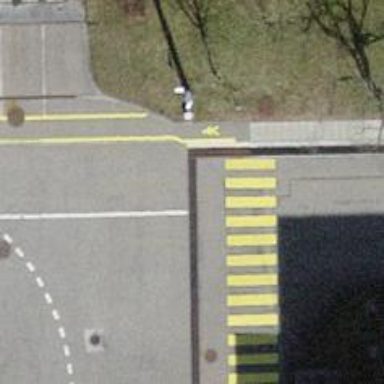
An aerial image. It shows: Marked crossing with zebra markings on the road.